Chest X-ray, PA view. Patient: 41 years old, sex F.
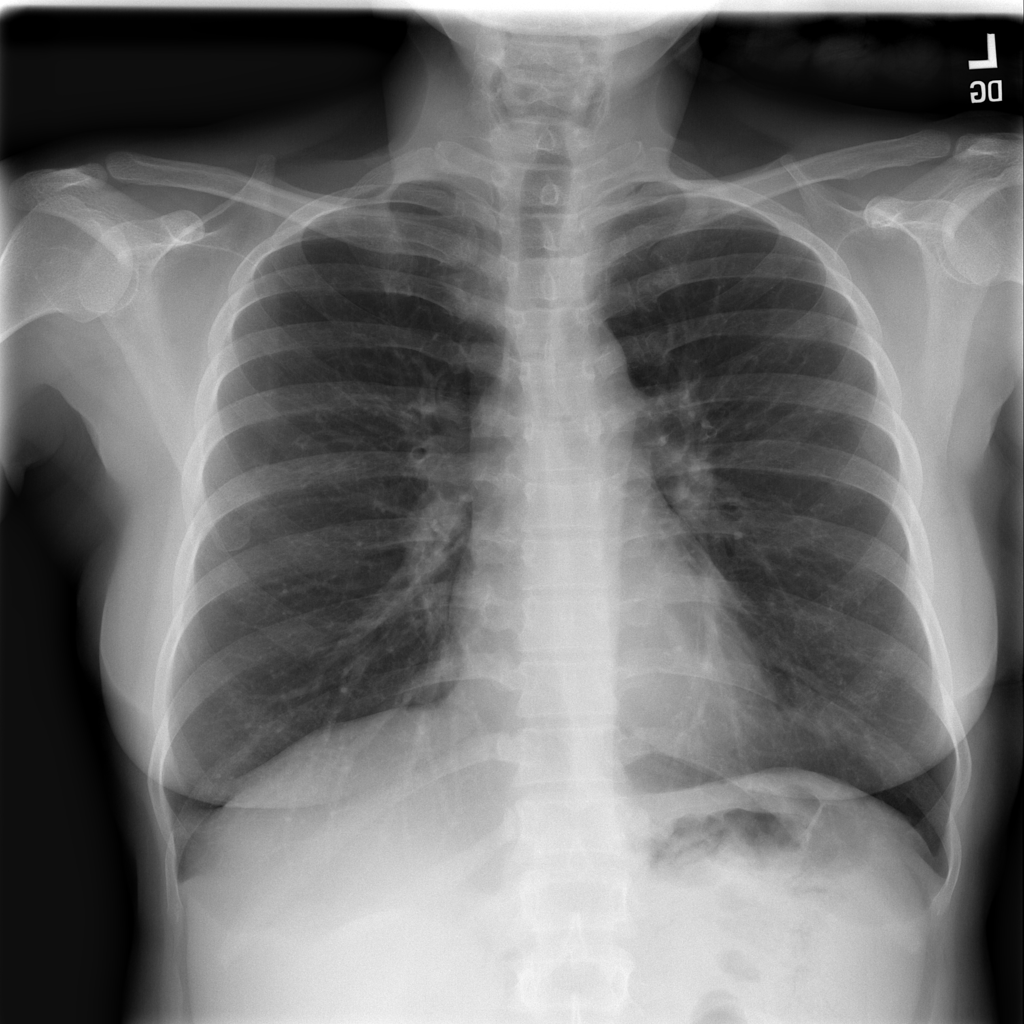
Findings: No Finding